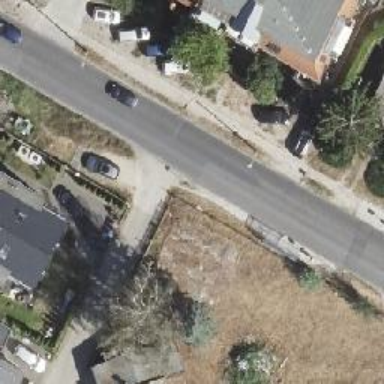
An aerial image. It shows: Left sidewalk along asphalt tertiary road.